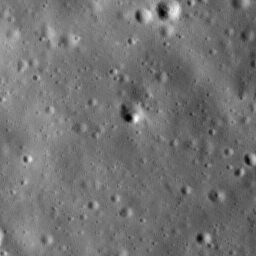
Host type: hard_negative
Lunar coordinates: latitude -18.347, longitude 147.367